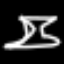
Label: hourglass